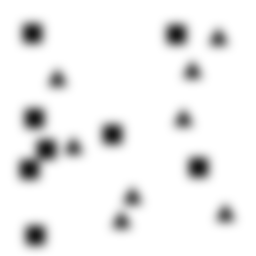
Squares: 8
Triangles: 8
Stars: 0
Total shapes: 16